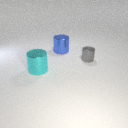
large blue metal cylinder behind small gray metal cylinder